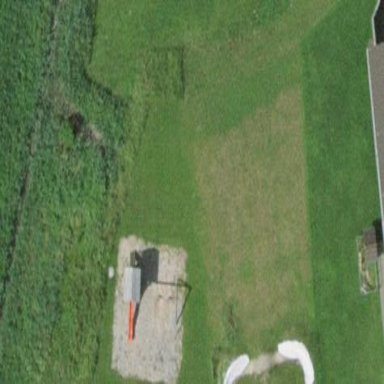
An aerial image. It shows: Playground area for leisure activities on the land.